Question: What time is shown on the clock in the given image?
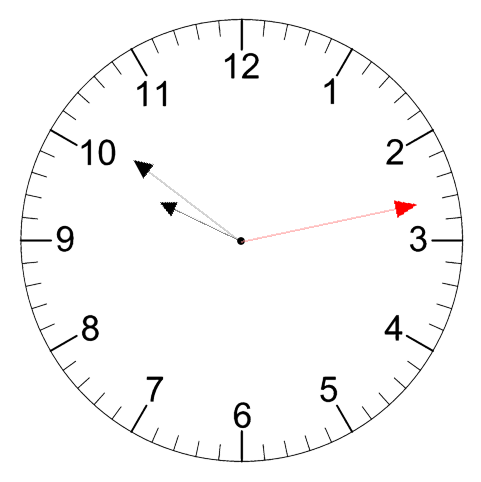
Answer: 09:51:13